Field crop: maize
Growth stage: 2
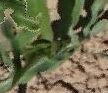
Species: maize